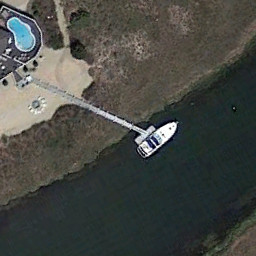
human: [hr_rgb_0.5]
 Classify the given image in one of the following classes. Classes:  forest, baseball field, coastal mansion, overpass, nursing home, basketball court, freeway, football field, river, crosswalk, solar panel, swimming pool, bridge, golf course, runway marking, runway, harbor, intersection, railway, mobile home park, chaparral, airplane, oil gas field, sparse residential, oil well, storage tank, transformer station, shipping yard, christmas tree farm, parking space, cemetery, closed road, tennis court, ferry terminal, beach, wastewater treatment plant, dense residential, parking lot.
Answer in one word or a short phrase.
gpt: ferry terminal